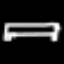
Label: bed